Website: apple
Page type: customer-info-address
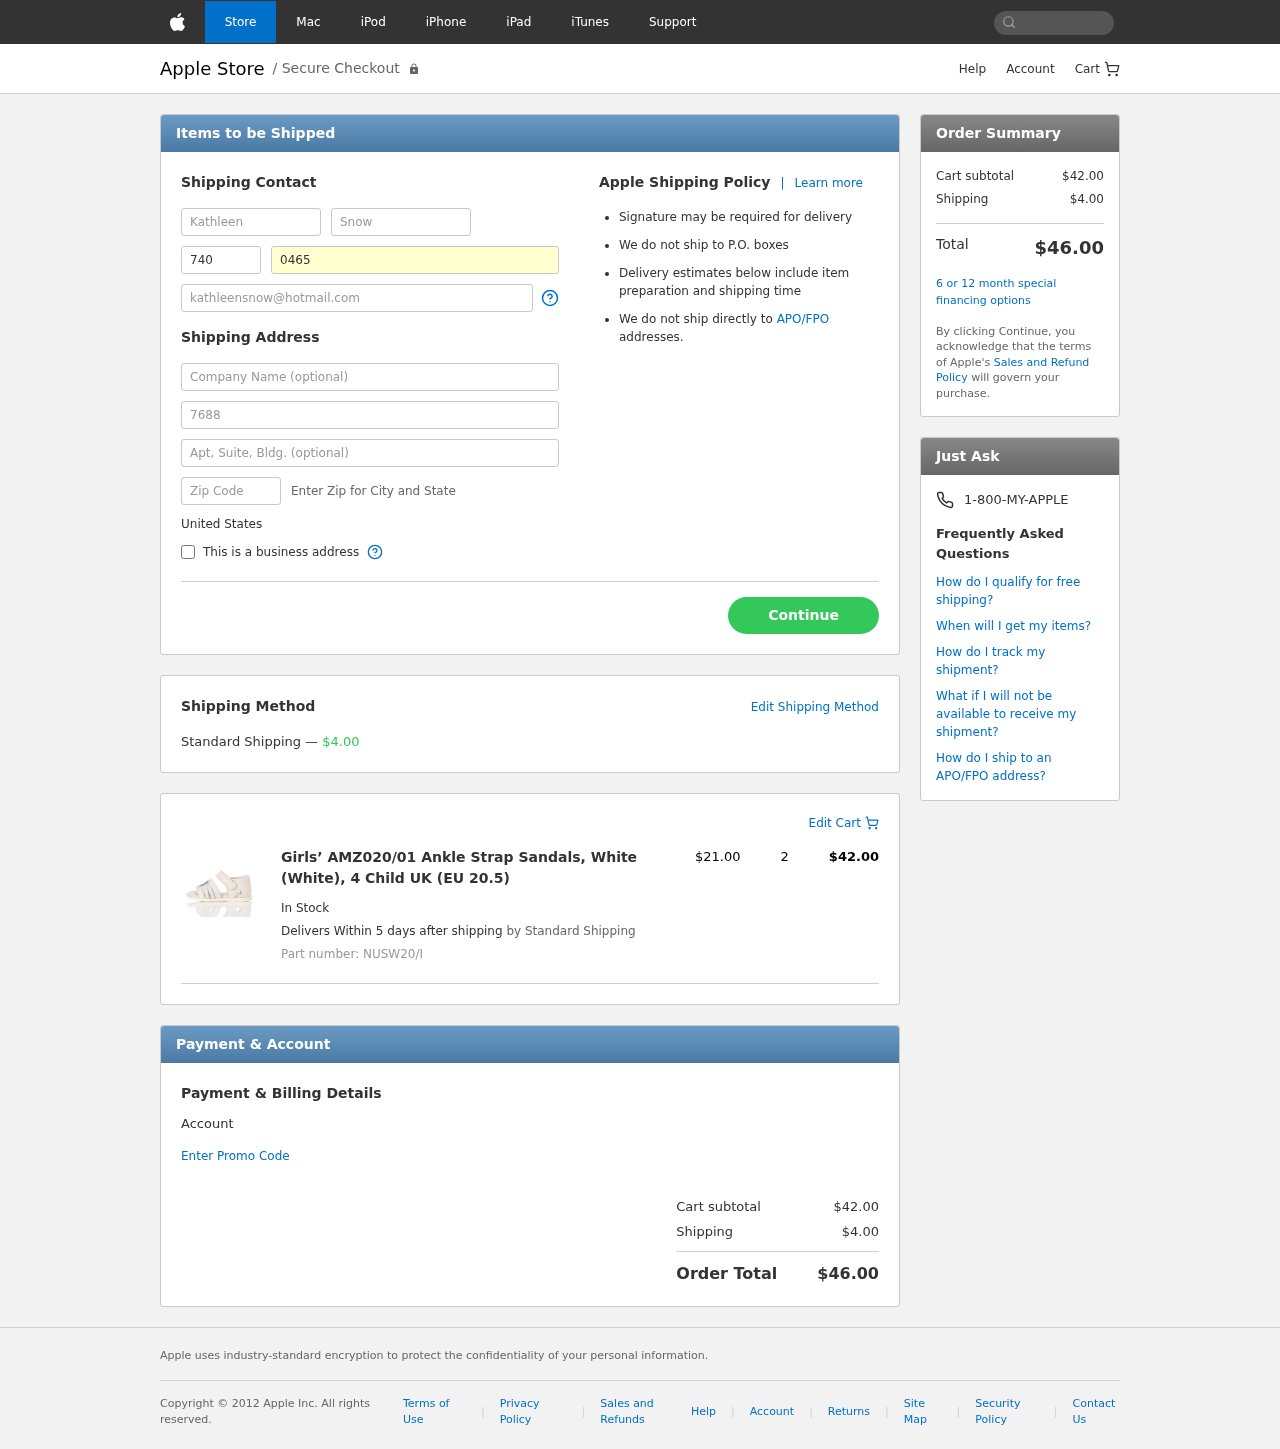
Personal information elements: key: PII_COUNTRY
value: United States
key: PII_FIRSTNAME
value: Kathleen
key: PII_LASTNAME
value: Snow
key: PII_PHONE_AREA
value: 740
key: PII_PHONE_LINE
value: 0465
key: PII_EMAIL
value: kathleensnow@hotmail.com
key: PII_STREET
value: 7688 Ellis Wall
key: PII_STREET2
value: Apt. 976
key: PII_POSTCODE
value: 22904
Product elements: key: PRODUCT1_NAME
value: Girls’ AMZ020/01 Ankle Strap Sandals, White (White), 4 Child UK (EU 20.5)
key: PRODUCT1_PRICE
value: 21
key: PRODUCT1_QUANTITY
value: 2
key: PRODUCT1_SKU
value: NUSW20/I
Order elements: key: ORDER_SHIPPING_COST
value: $4.00
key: ORDER_ITEM_TOTAL
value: $42.00
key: ORDER_SUBTOTAL
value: $42.00
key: ORDER_TOTAL
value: $46.00